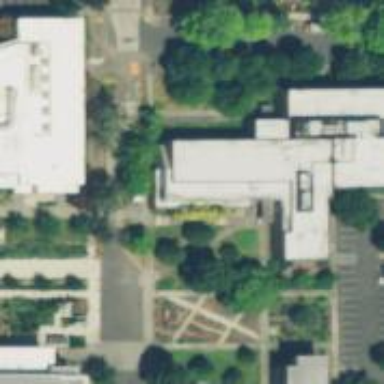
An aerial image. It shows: College building.